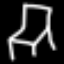
Label: chair